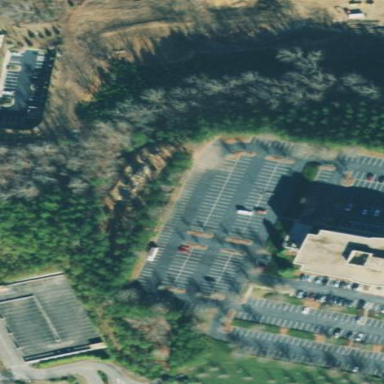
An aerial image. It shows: Parking lane.